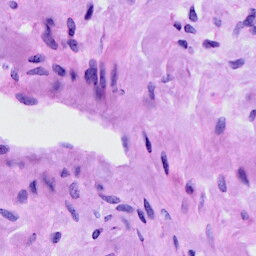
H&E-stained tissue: Cervix